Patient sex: M
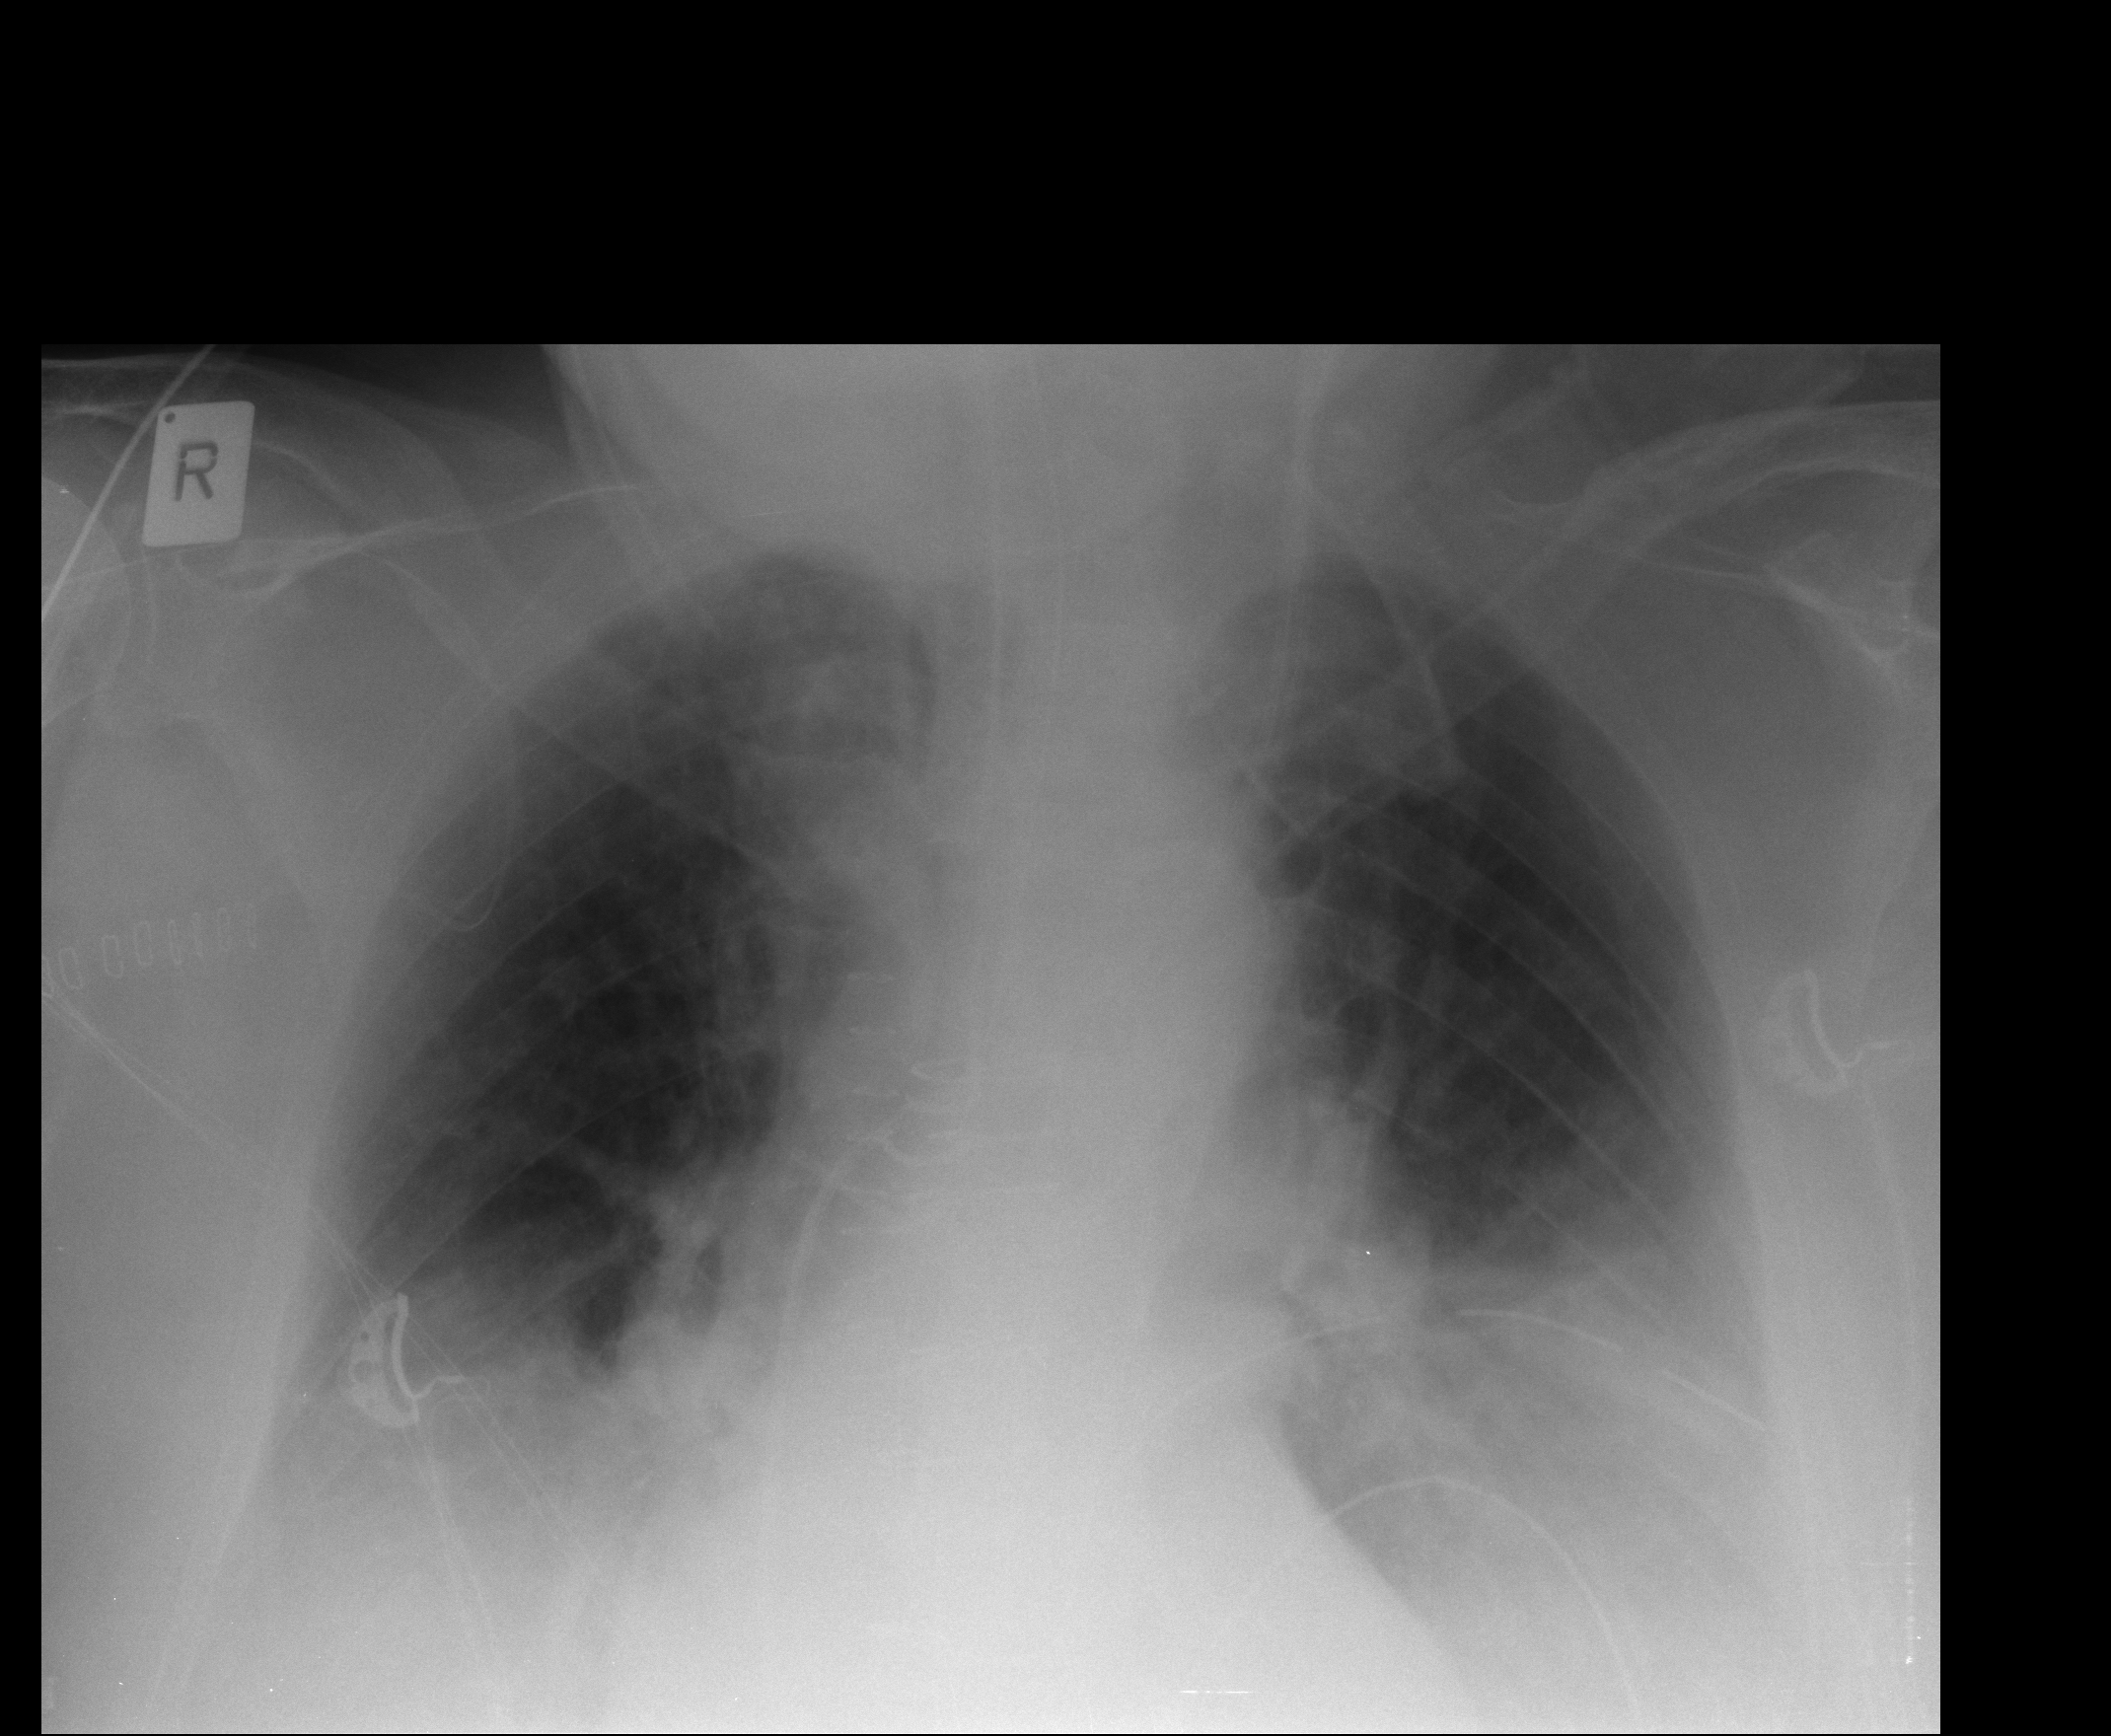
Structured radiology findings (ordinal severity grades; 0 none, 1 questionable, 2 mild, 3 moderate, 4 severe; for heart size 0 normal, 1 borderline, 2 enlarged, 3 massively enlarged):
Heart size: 0
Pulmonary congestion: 3
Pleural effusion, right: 3
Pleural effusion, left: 3
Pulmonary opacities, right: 0
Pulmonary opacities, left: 0
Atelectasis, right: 0
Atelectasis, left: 0